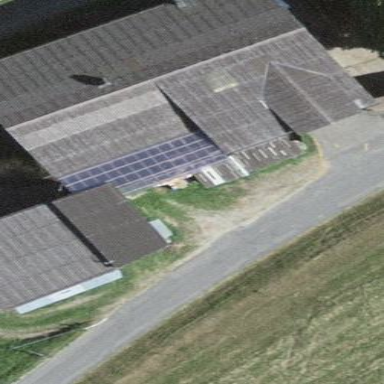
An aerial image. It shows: Farm building.